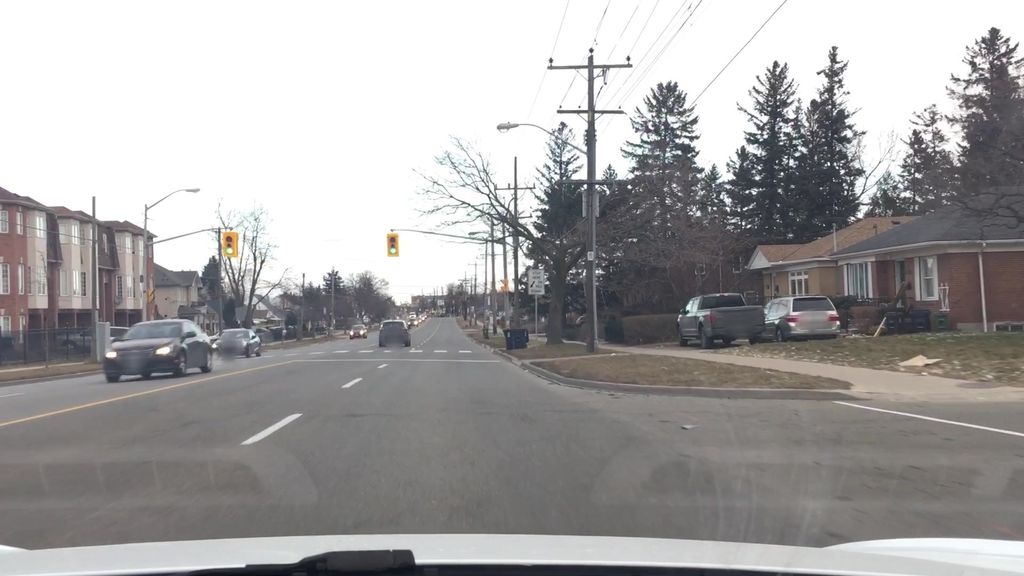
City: toronto